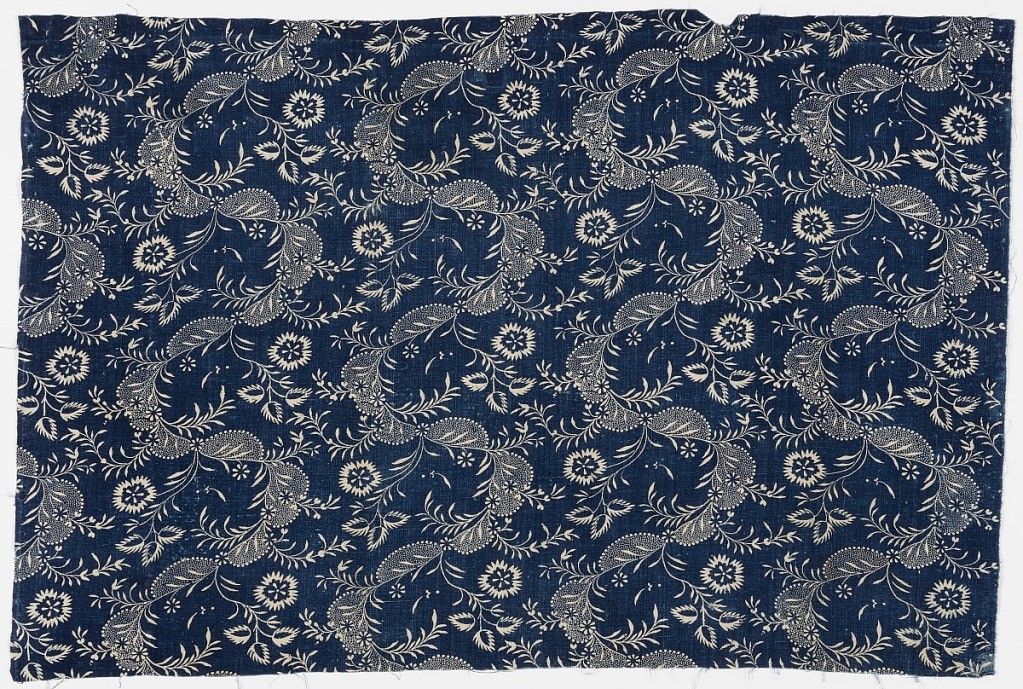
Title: Textile
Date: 1750–1800
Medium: linen Technique: block printed using resist medium; vat dyed in indigo; plain weave
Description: Scrolling lace-like ribbon with sprays of flowers, in white on a blue ground.